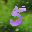
Label: 5